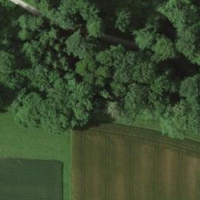
EUNIS habitat code: 44
Species observed at this site:
Lamium galeobdolon
Mercurialis perennis